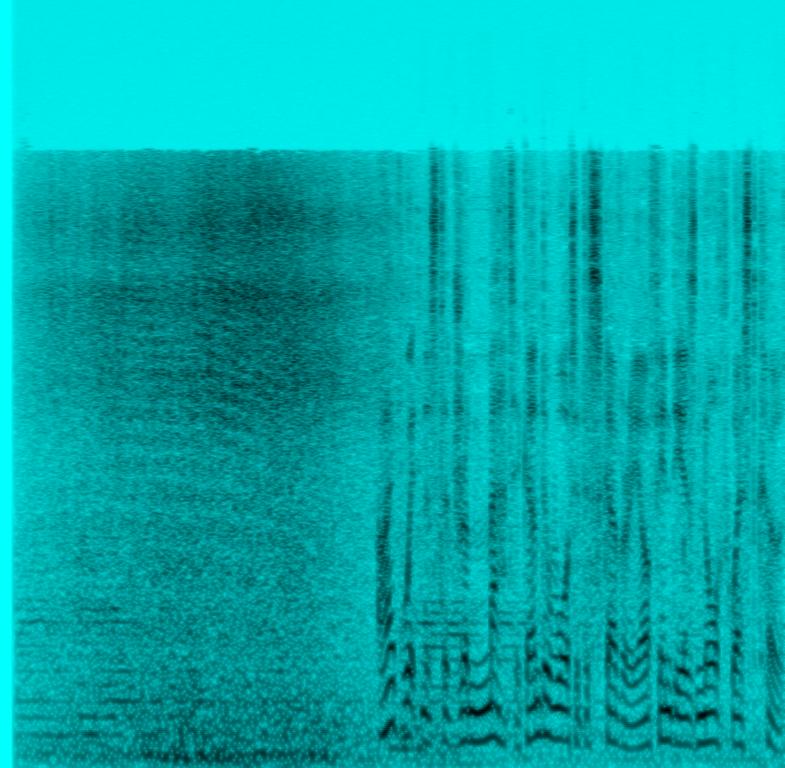
A man narrates a documentary in this video. The audio quality is poor with keyboard harmony and medium tempo percussions playing along with waves crashing sounds.